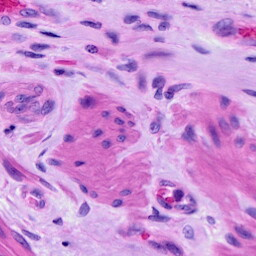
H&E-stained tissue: Ovarian